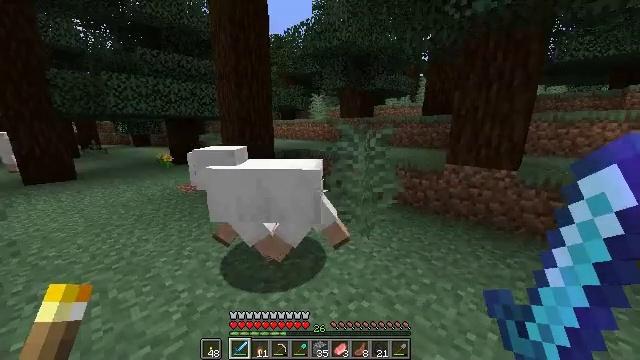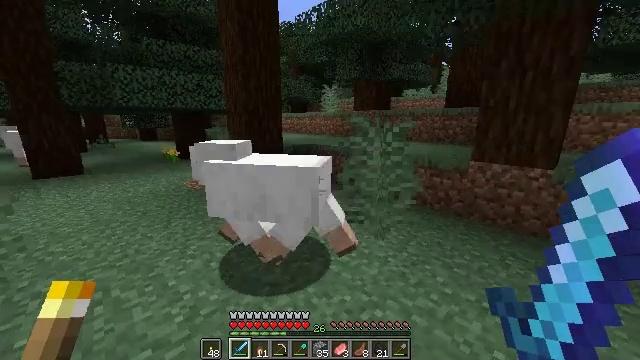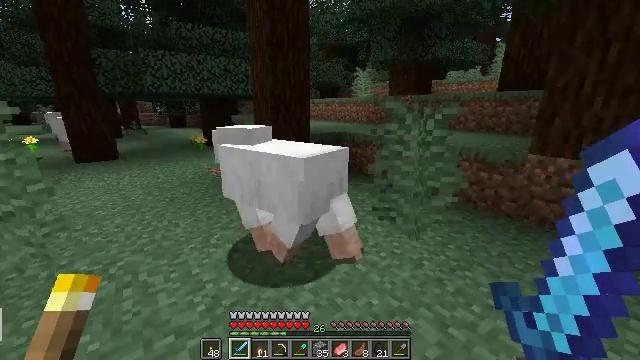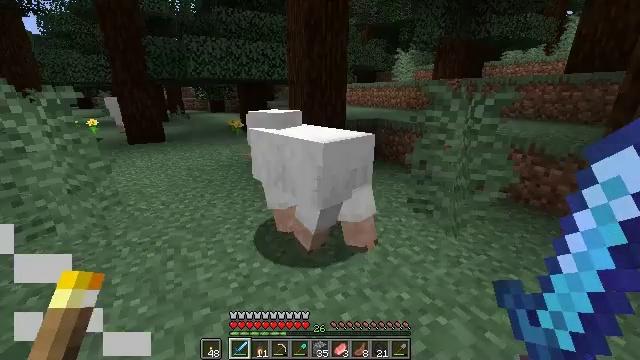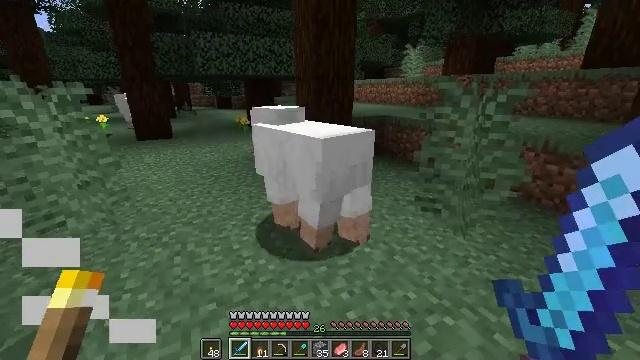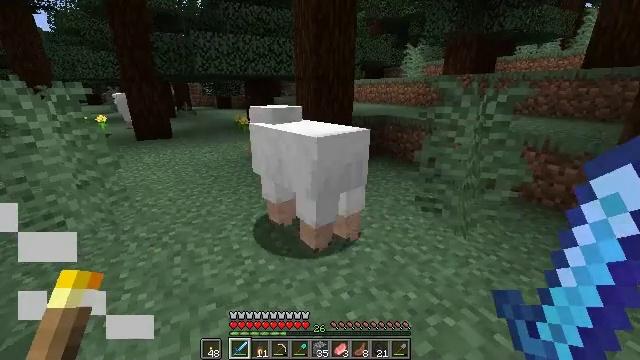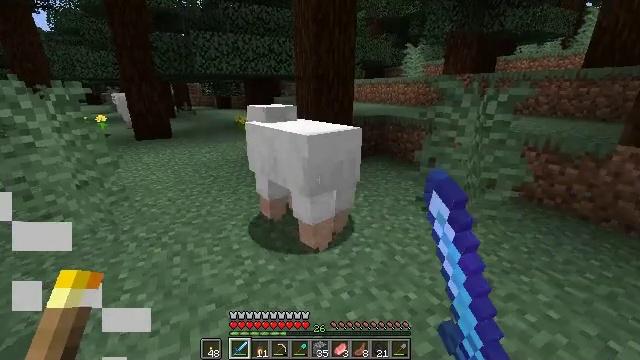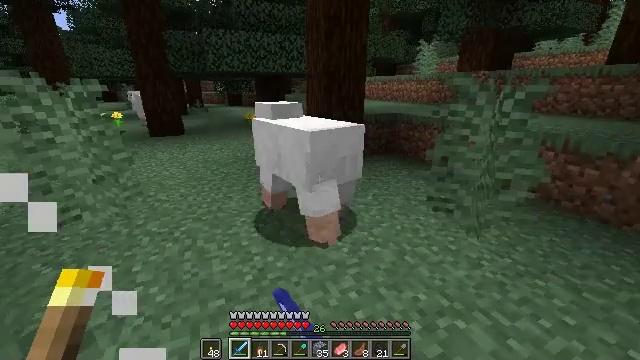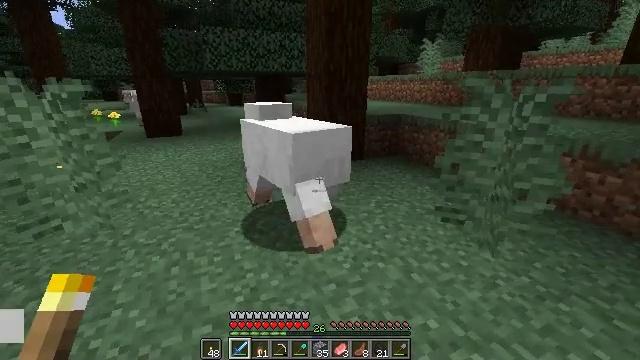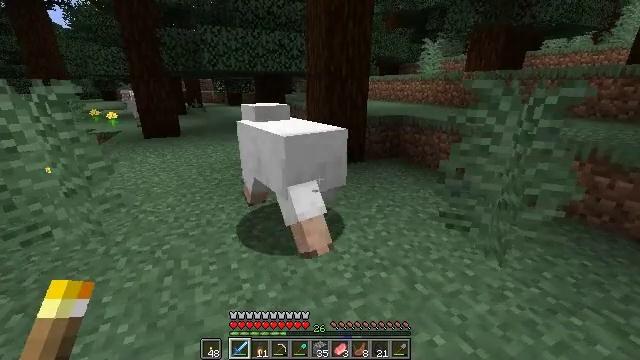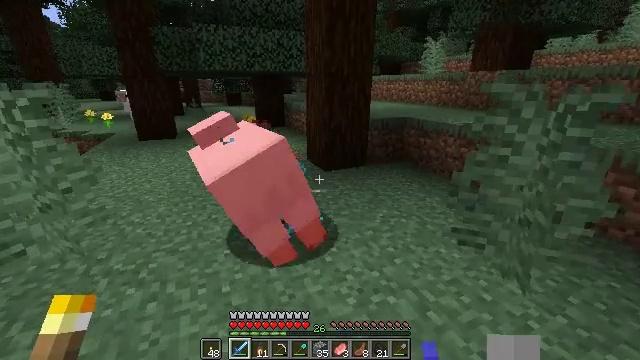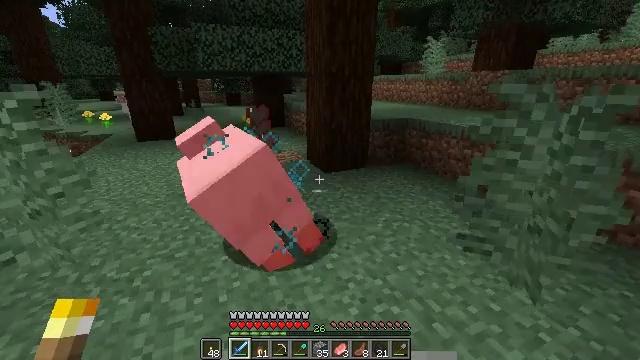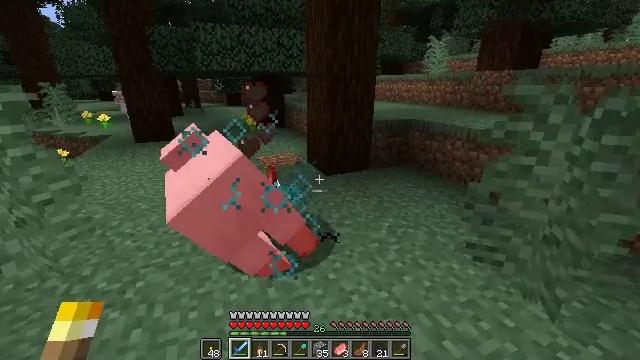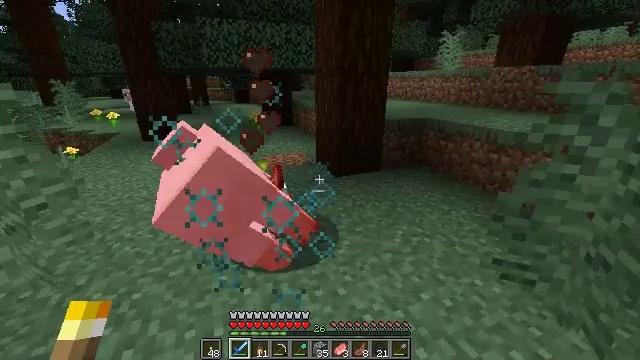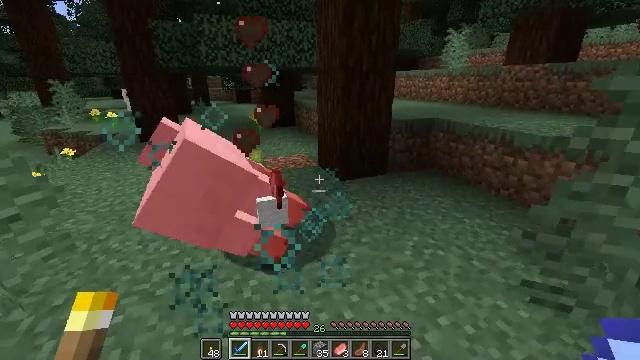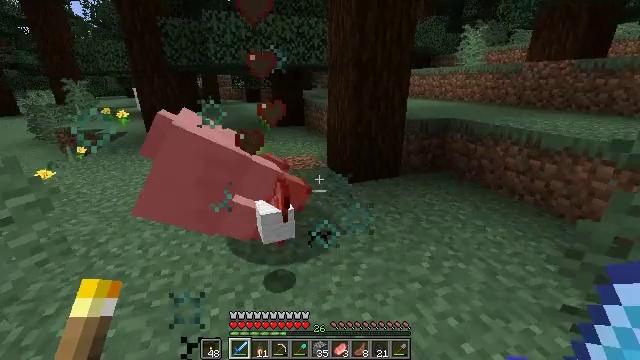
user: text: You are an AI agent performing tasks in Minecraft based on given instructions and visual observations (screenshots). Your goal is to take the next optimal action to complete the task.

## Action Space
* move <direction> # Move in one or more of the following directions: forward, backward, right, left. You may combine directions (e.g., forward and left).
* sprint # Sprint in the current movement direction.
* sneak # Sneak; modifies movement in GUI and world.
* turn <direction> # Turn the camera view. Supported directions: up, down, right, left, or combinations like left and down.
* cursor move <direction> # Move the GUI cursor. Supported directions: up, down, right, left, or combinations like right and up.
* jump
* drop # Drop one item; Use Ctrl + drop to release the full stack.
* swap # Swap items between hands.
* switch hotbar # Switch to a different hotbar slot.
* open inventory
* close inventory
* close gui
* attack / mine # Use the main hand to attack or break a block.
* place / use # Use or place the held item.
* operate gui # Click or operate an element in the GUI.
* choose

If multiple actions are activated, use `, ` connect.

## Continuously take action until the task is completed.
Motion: motion action
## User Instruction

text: Kill the sheep.
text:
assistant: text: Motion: turn left
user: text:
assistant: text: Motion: turn left and down
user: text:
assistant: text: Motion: turn left and down
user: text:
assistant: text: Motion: turn left
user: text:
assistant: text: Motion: attack / mine
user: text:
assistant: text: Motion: attack / mine
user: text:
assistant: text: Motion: move forward, turn left, attack / mine
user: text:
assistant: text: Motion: move forward
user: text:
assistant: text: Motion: move forward
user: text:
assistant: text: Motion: move forward
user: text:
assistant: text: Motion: move forward
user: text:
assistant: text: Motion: move forward
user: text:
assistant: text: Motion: move forward, turn left
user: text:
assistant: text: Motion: move forward
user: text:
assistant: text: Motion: move forward, turn left
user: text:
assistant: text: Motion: move forward, turn left
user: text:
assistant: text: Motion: move forward, turn left and down
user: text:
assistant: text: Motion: move forward, turn left
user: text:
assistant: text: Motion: move forward, turn left
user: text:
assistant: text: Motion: move forward
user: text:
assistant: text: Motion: move forward
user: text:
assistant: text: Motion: move forward, sprint, turn up
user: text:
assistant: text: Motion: move forward, sprint
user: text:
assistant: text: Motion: move forward, sprint
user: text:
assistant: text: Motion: move forward, sprint, turn left and up
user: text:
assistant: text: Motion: move forward, sprint, turn left
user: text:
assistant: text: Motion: move forward, sprint, turn left
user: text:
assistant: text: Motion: move forward, sprint, turn left
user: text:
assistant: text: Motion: move forward, sprint, turn left
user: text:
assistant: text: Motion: move forward and move left, sprint